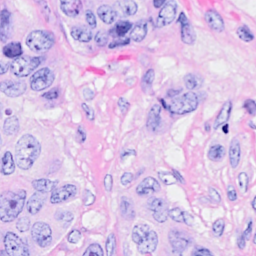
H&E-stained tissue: Breast